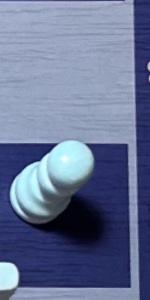
Label: Pawn_White